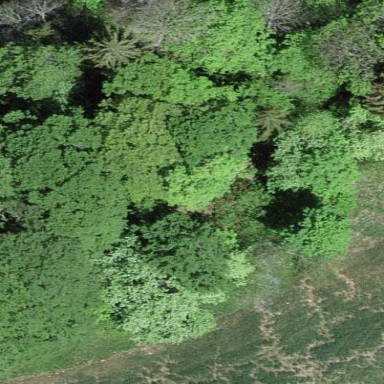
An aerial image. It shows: Forest area.